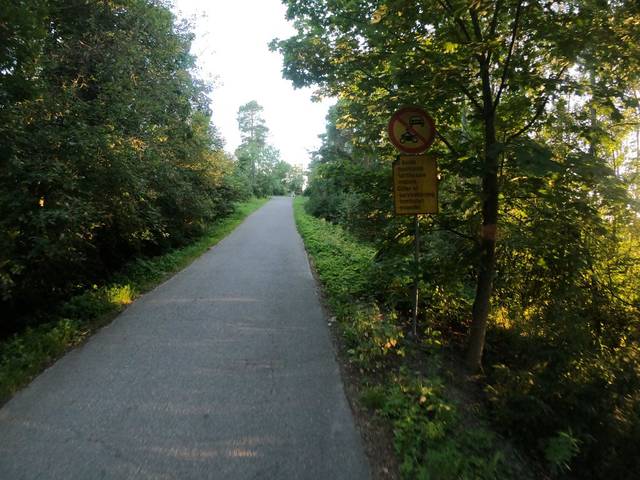
Region: Finland
Coordinates: 60.205, 24.848